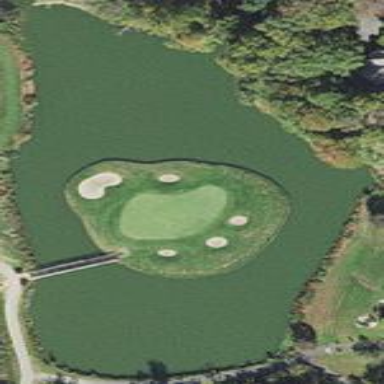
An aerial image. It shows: Scenic view of water hazard on golf course. The natural water feature adds beauty to the landscape.